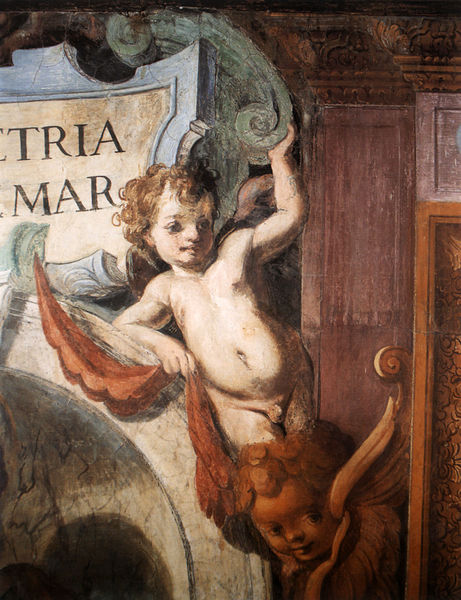
Titel: Martyrium der Hl. Bibiana
Künstler: Pietro da Cortona
Standort: Rom, Kirche St. Bibiana (EU - I - Latium)
Schlagwörter: blau, flügel, gemälde, himmel, mann, nackt, schatten, grün, ausschnitt, braun, haar, kreide, pfeiler, säule, weiss, blick, rot, tuch, malerei, wand, barock, bild, vorhang, gewand, haare, kind, paar, blatt, girlande, locken, engel, putte, putto, schrift, schrank, bogen, rundbogen, detail, inschrift, wandmalerei, draperie, stuck, nabel, bauch, junge, stütze, knabe, halt, kugel, altar, kapitell, rolle, portal, männlich, volute, fresko, schnecke, illusion, welt, bozetto, latein, atlas, texxt, nmann, mar, trompe l'oeil